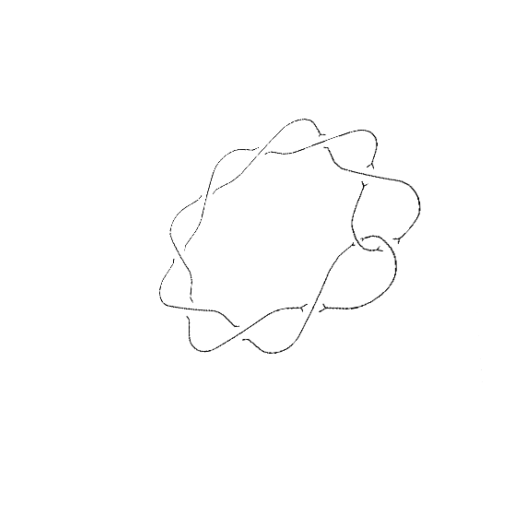
Crossing number: 10